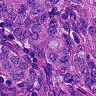
Metastatic tissue present: yes